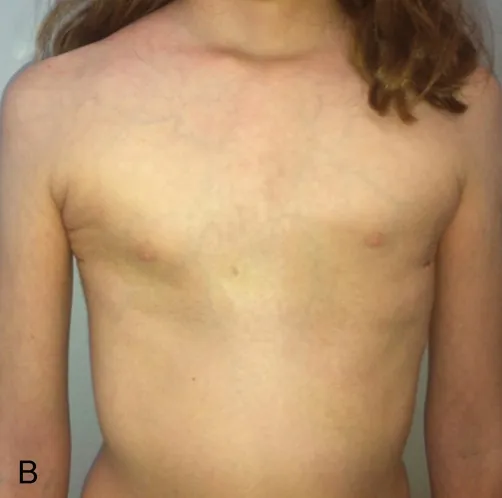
Postoperative image of patient. (
B
) Postoperative anteroposterior view of patient's chest. A complete correction of the anterior chest wall deformity can be observed.
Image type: medical_photograph (skin_photograph)